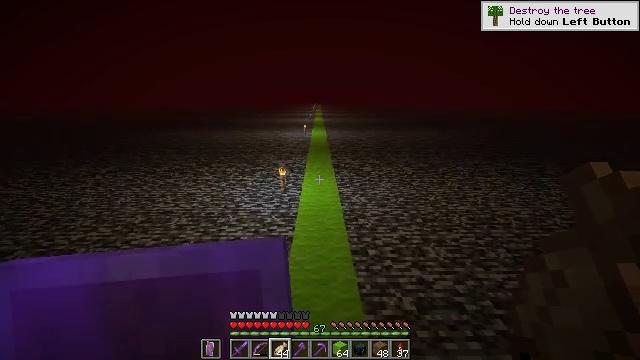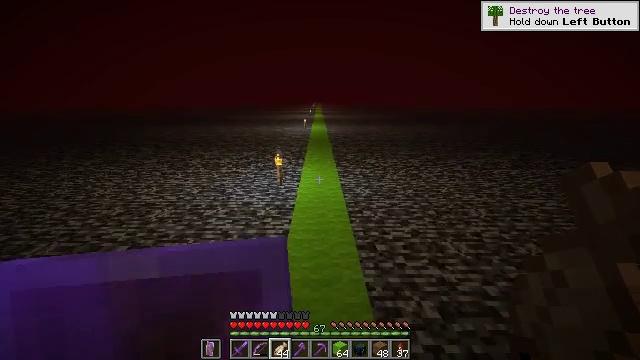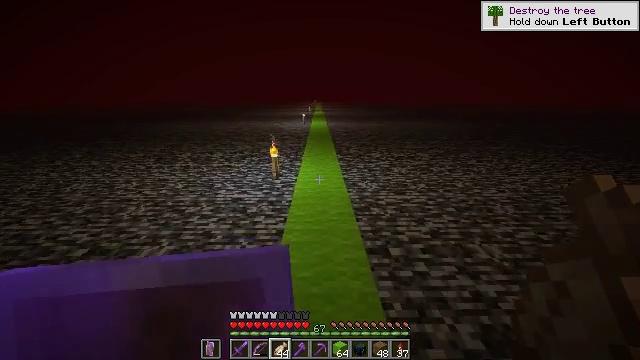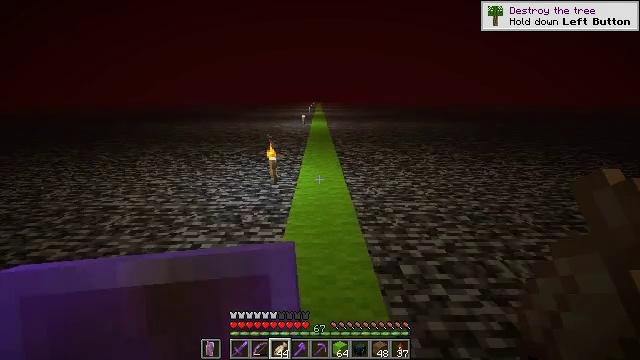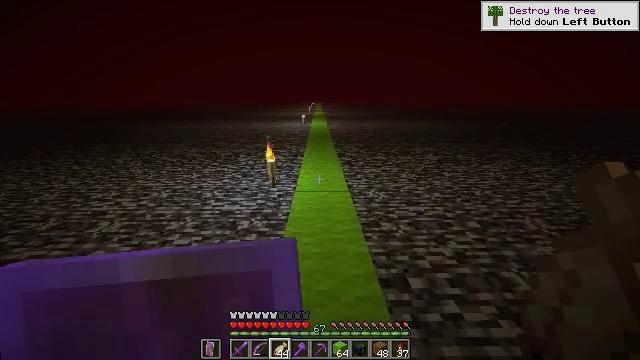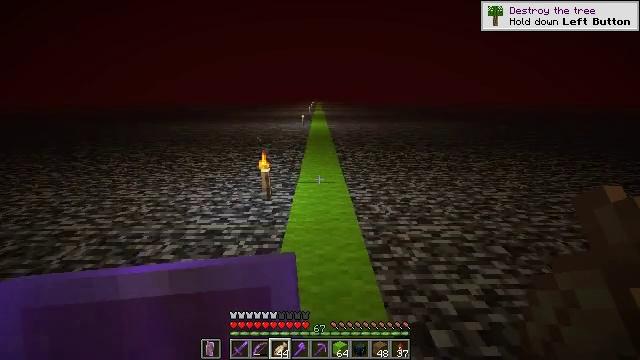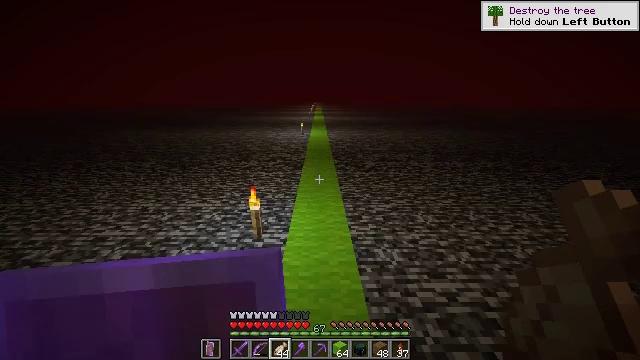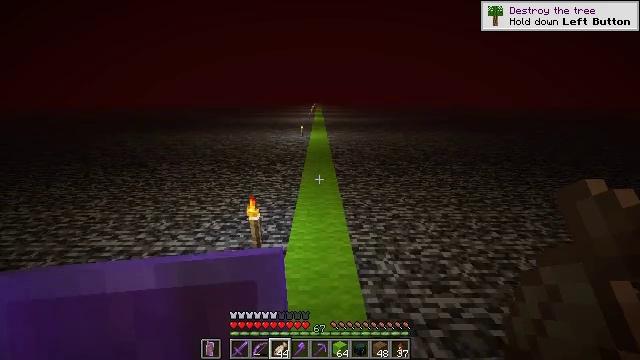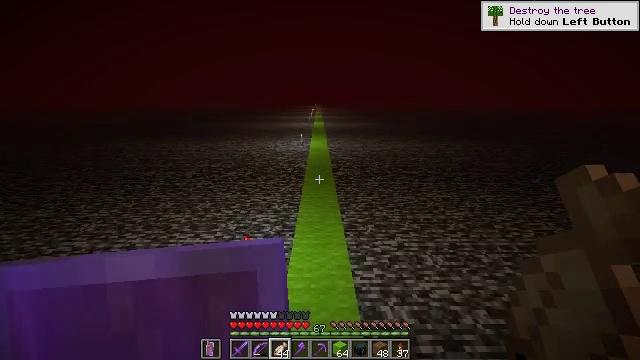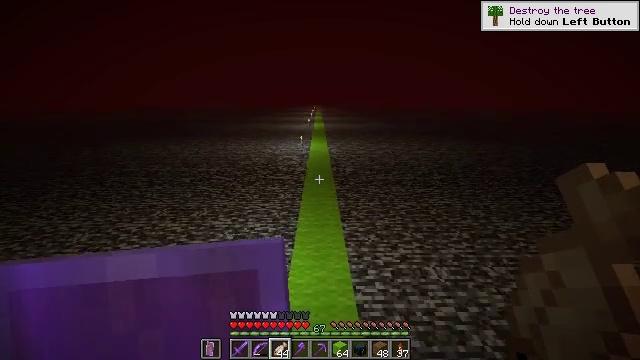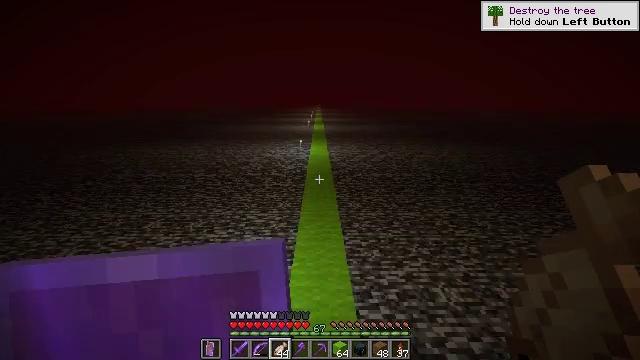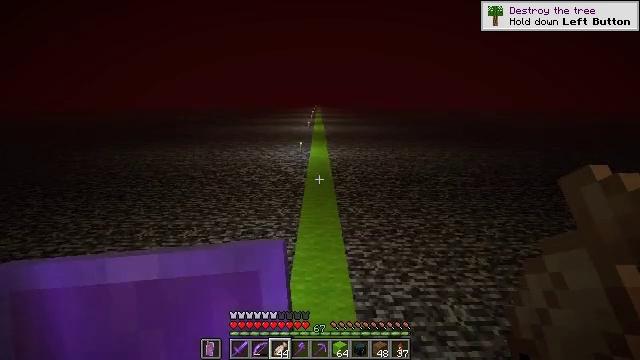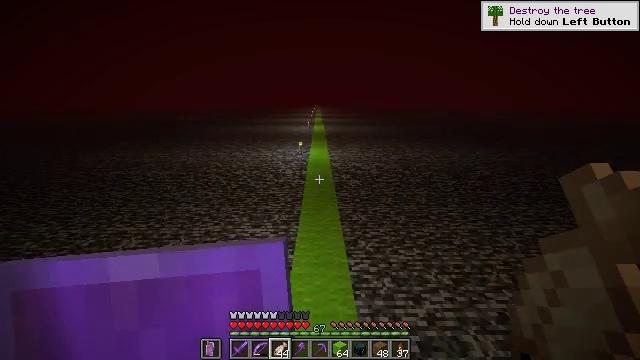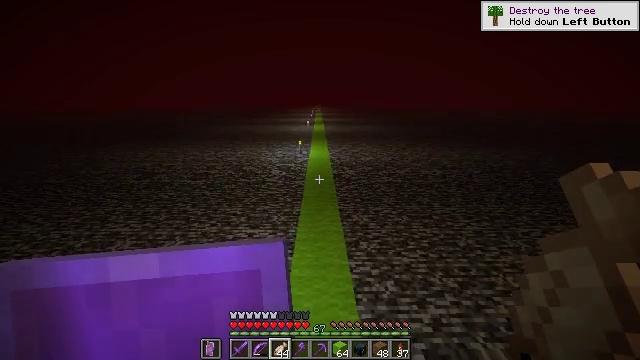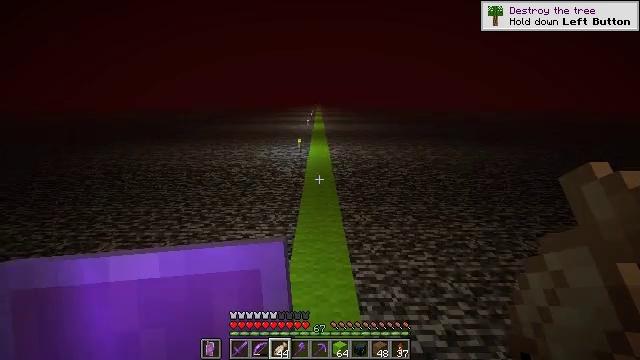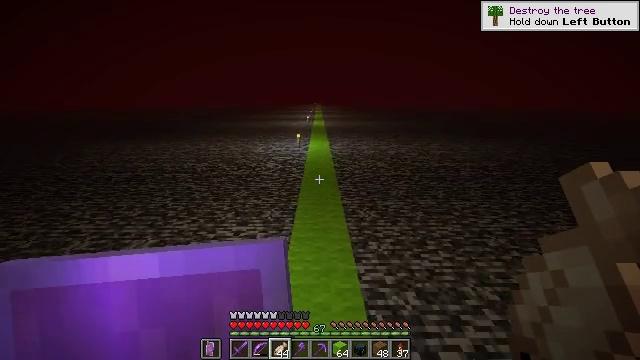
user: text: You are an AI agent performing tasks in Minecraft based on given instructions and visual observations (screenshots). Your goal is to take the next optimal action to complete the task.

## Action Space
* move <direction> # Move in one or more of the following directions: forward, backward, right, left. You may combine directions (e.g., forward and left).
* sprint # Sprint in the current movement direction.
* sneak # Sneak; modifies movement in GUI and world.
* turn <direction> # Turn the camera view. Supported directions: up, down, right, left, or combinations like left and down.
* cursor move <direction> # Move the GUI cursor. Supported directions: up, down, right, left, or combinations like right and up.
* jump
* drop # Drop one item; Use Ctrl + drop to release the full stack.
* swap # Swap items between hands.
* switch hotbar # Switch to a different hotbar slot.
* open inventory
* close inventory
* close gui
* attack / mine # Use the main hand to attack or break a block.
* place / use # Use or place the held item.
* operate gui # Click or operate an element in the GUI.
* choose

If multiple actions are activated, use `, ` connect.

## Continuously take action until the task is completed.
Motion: motion action
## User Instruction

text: Craft a lime carpet.
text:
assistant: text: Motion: move forward, sprint
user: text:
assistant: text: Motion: move forward, sprint
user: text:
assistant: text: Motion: move forward, sprint
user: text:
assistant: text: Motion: move forward, sprint
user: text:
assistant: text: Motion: move forward, sprint
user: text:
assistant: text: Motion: move forward, sprint, jump
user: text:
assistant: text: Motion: move forward, sprint, jump
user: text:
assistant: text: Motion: move forward, sprint, jump
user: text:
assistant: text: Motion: move forward, sprint, jump
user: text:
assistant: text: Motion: move forward, sprint, jump
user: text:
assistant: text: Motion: move forward, sprint, jump
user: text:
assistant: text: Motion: move forward, sprint, jump
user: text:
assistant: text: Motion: move forward, sprint, jump
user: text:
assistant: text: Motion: move forward, sprint
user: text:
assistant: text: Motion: move forward, sprint
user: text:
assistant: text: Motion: move forward, sprint
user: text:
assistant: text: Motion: move forward, sprint
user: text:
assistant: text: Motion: move forward, sprint, jump
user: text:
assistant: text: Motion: move forward, sprint, jump
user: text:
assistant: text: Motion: move forward, sprint, jump
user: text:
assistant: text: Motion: move forward, sprint, jump
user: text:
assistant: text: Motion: move forward, sprint, jump
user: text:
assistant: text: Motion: move forward, sprint, jump
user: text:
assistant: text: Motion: move forward, sprint, jump
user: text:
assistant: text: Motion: move forward, sprint, jump
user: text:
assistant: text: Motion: move forward, sprint, jump
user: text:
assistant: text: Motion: move forward, sprint
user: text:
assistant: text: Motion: move forward, sprint
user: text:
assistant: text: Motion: move forward, sprint
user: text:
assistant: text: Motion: move forward, sprint, jump